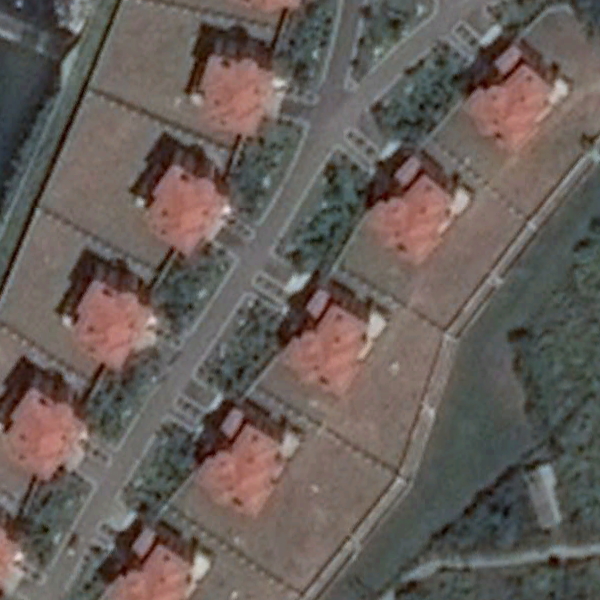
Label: MediumResidential